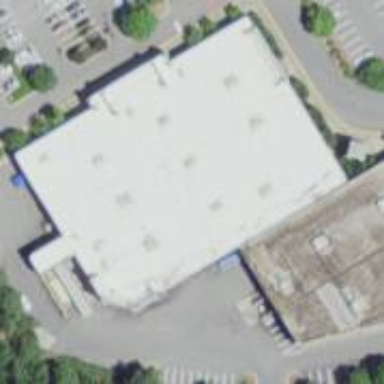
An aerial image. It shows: Retail building.